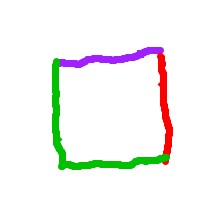
Shape: square